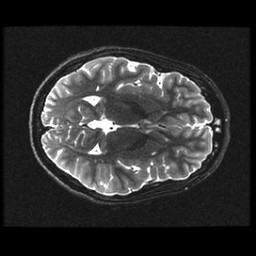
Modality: T2w
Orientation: axial
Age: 16
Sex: female
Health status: ill
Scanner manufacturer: ge
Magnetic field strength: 3 T
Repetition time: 7.5 s
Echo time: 0.1015 s